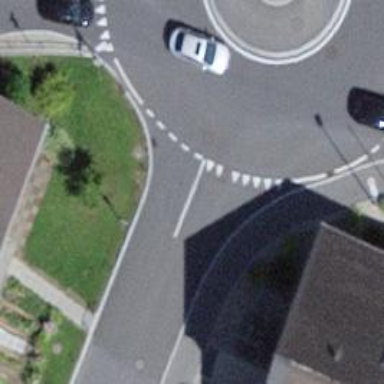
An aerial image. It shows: Road with "give way" sign.